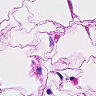
Metastatic tissue present: no